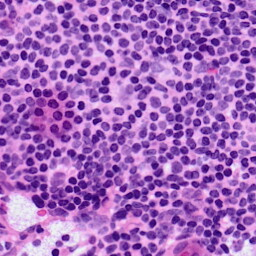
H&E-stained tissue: LymphNode